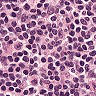
Metastatic tissue present: no